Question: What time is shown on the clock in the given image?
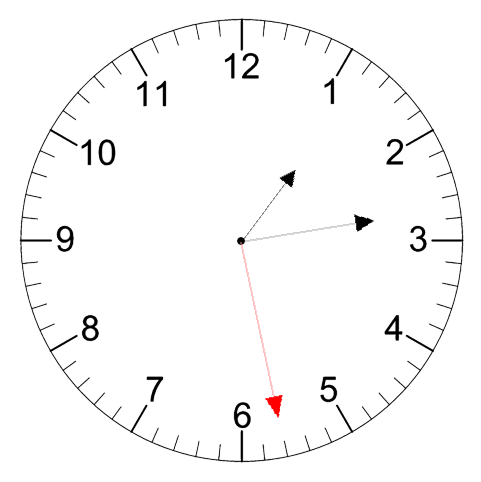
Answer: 01:13:28